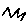
Label: zigzag